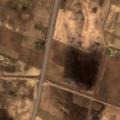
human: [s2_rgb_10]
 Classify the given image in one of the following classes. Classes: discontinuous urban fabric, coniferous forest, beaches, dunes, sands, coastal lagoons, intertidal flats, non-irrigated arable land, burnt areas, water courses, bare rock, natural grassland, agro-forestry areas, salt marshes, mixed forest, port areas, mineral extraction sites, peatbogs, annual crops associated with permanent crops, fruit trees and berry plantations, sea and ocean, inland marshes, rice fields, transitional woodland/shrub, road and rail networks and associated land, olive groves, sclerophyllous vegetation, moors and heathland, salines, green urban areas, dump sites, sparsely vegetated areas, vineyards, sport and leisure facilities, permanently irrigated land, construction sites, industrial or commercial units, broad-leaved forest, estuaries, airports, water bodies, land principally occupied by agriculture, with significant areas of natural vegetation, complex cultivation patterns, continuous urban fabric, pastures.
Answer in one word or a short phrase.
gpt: non-irrigated arable land, pastures, complex cultivation patterns